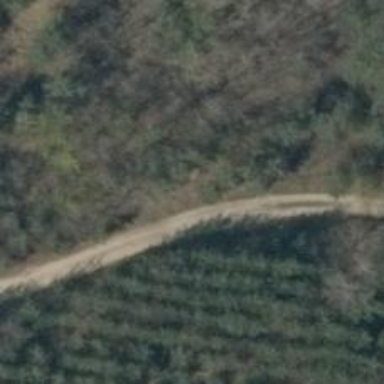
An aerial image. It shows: Gravel track with grade 2 quality.